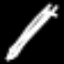
Label: pencil